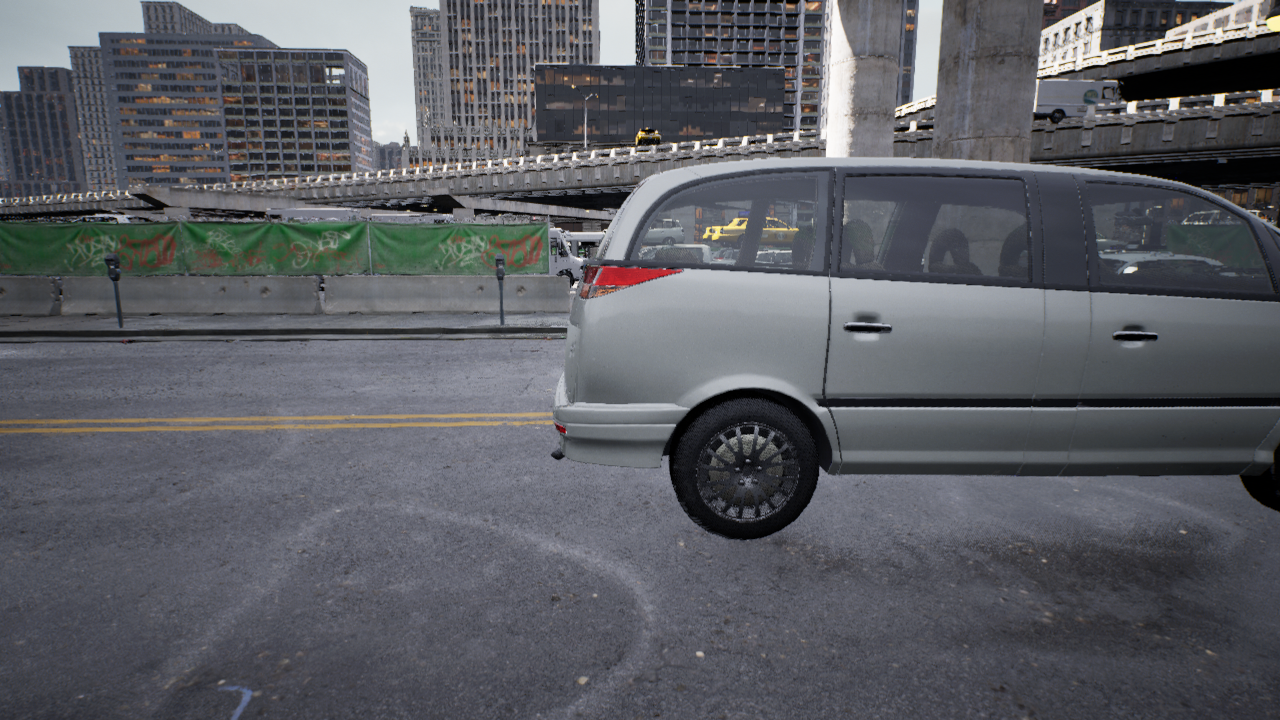
Venue: downtown
Lighting: clear day
Vehicle rig: minivan